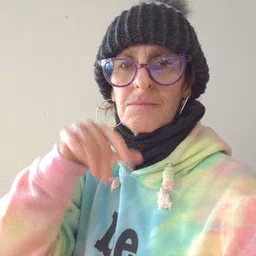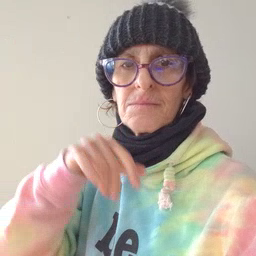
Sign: airplane